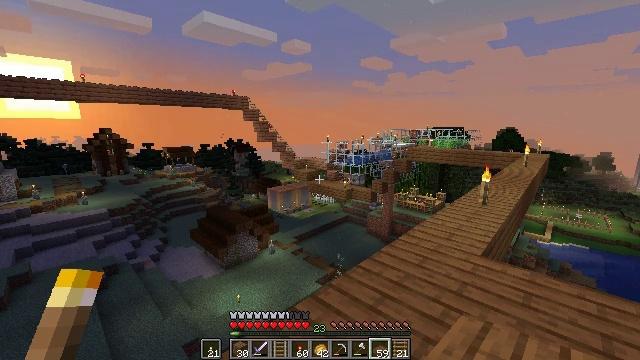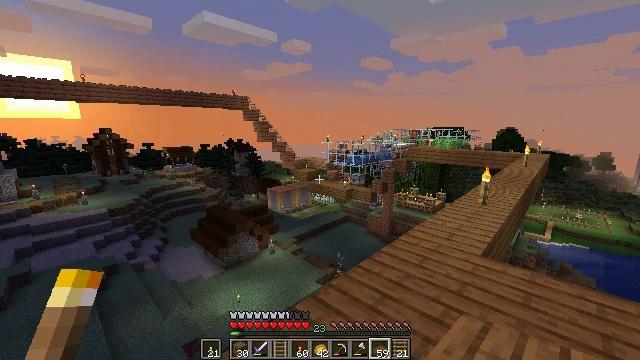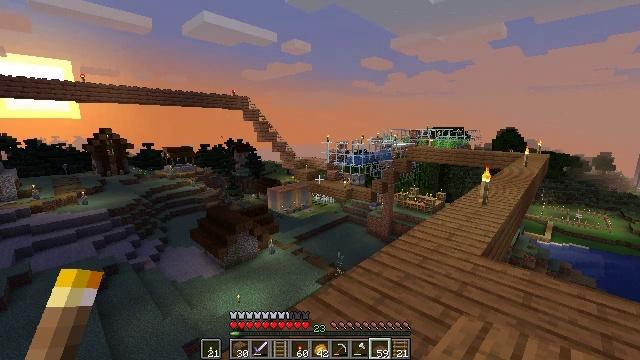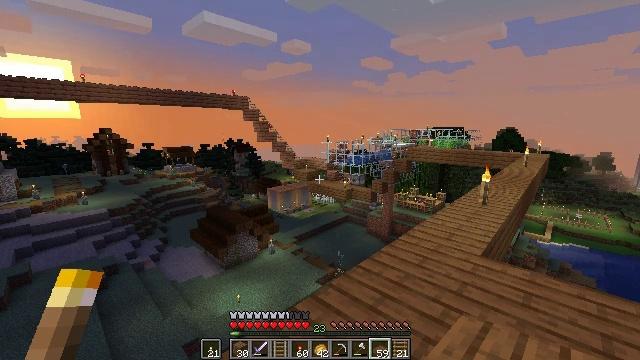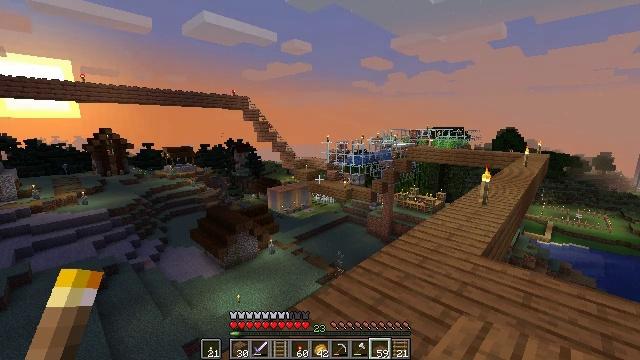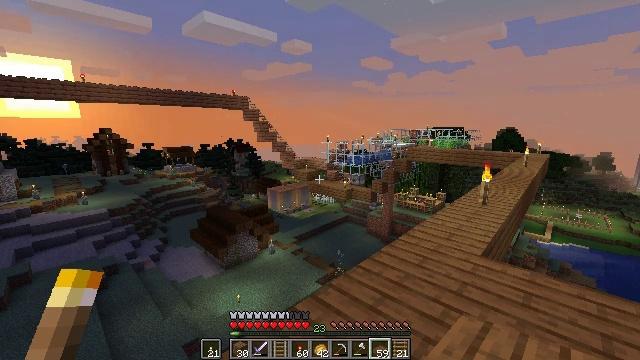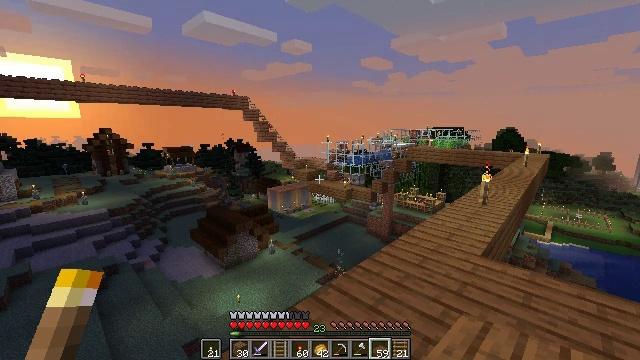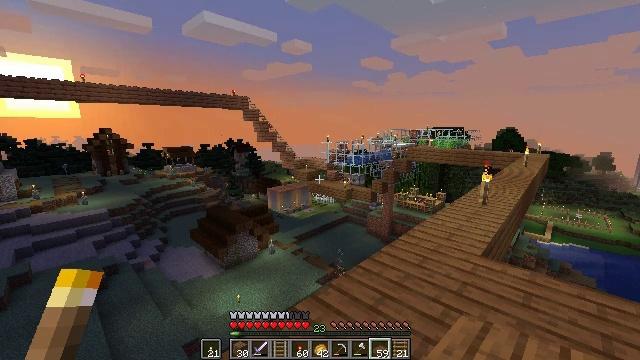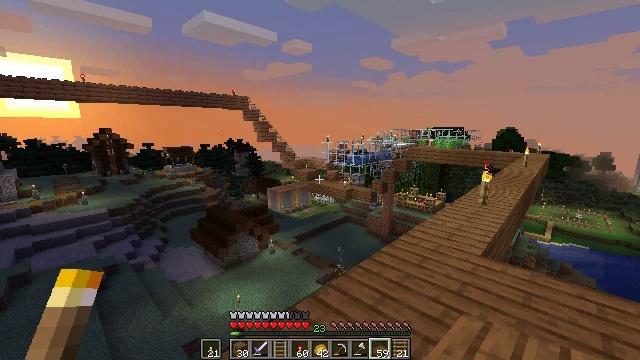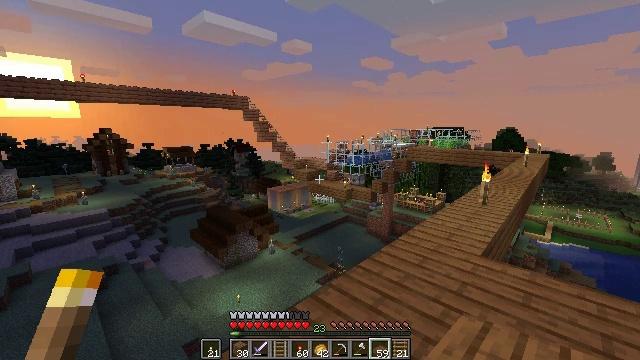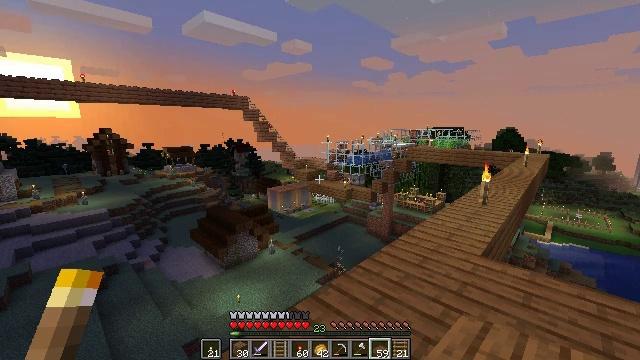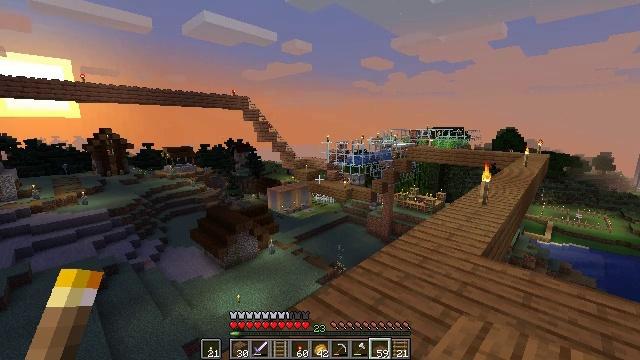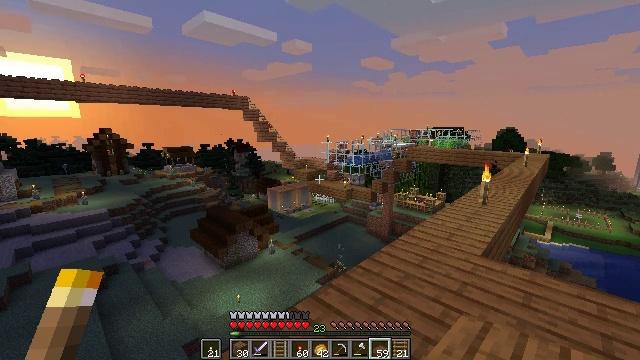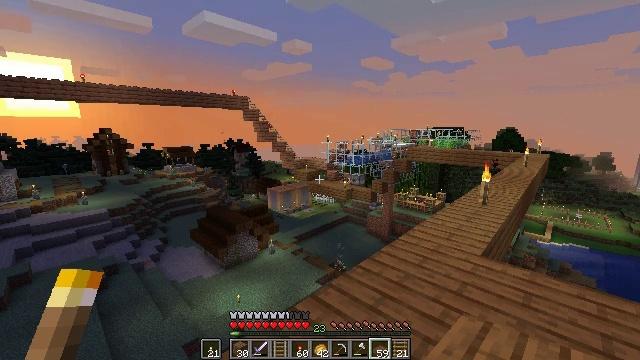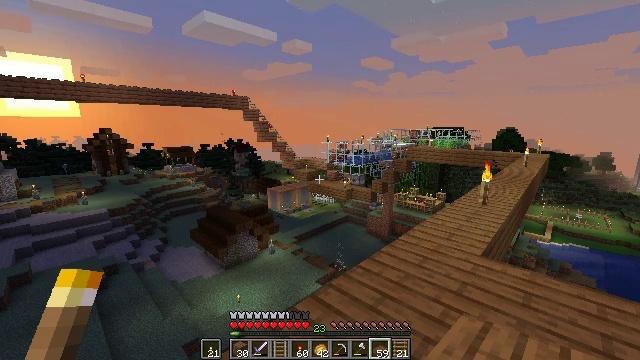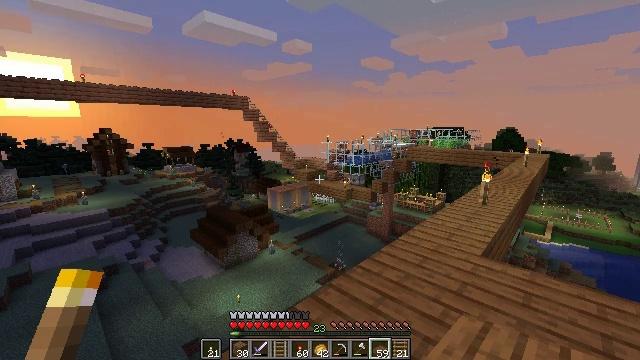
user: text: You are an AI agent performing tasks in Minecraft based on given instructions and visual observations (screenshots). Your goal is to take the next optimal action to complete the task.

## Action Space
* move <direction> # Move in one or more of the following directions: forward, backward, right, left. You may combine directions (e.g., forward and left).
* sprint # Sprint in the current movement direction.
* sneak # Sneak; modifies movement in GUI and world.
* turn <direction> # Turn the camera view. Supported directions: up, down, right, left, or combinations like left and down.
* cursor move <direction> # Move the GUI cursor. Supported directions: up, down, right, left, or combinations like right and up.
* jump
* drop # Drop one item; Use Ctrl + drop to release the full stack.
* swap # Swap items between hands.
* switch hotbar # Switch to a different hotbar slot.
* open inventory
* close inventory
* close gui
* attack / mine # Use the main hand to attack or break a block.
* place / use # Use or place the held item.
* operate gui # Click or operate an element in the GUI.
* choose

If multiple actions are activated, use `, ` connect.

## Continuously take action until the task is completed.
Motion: motion action
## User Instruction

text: Mine the rail.
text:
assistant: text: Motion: no_op
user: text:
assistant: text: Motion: no_op
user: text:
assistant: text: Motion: no_op
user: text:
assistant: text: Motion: no_op
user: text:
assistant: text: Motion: no_op
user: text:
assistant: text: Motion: no_op
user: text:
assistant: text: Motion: no_op
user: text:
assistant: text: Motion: no_op
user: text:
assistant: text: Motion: no_op
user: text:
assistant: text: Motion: no_op
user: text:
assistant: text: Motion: no_op
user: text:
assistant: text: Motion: no_op
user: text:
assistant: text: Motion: no_op
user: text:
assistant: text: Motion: no_op
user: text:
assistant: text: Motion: no_op
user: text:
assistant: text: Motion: no_op
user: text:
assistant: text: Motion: no_op
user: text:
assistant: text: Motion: no_op
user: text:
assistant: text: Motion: no_op
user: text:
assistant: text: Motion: no_op
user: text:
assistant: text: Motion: no_op
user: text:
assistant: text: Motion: no_op
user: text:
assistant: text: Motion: no_op
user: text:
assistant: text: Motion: no_op
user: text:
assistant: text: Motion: no_op
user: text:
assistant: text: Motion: no_op
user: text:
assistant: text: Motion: no_op
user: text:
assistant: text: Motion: no_op
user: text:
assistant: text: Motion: no_op
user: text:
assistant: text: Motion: no_op